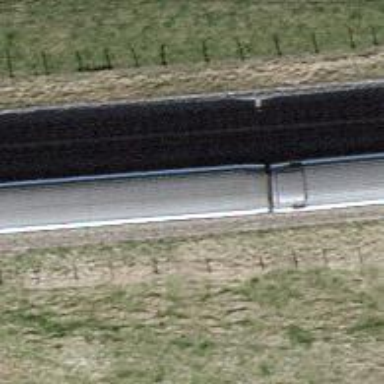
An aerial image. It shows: Single railway track with electrification through contact line.